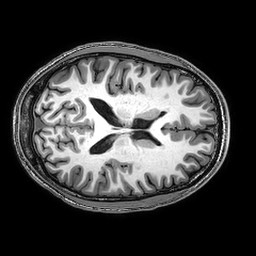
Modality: T1w
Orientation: axial
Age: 21
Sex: male
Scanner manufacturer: philips
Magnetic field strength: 3 T
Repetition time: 0.008425 s
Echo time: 0.0039 s